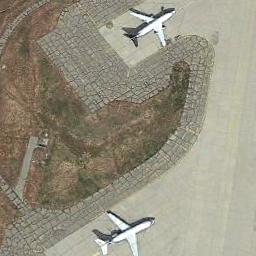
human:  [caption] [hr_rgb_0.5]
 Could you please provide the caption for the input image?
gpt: There are two planes of the same size in a clearing .

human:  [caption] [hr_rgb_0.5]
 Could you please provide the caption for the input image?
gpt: Two planes parked on the airport and the lawn beside .

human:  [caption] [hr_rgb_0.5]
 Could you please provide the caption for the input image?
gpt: Three airplanes are parked on the runway beside the grass .

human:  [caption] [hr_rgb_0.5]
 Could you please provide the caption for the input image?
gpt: Two white planes parked in the open space in front of the lawn .

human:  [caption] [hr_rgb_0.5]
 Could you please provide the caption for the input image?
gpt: Two planes are in the clearing next to the grass .